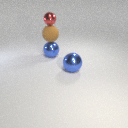
large blue metal sphere to the left of large blue metal sphere